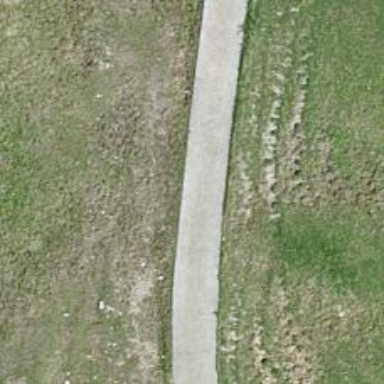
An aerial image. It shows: Unpaved track with grade2 tracktype.